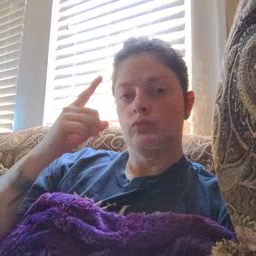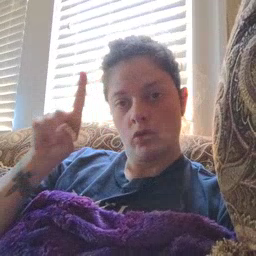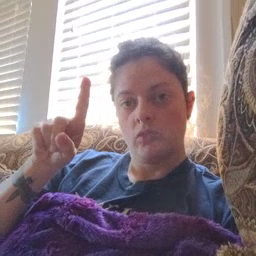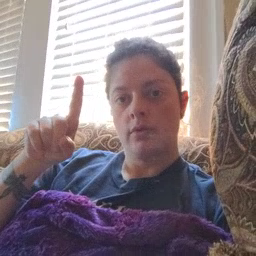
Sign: for